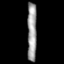
Tissue: prostate
Cell type: T cells
Senescence score: 0.8002
Nuclear area (px): 553
Mean DAPI intensity: 155.043